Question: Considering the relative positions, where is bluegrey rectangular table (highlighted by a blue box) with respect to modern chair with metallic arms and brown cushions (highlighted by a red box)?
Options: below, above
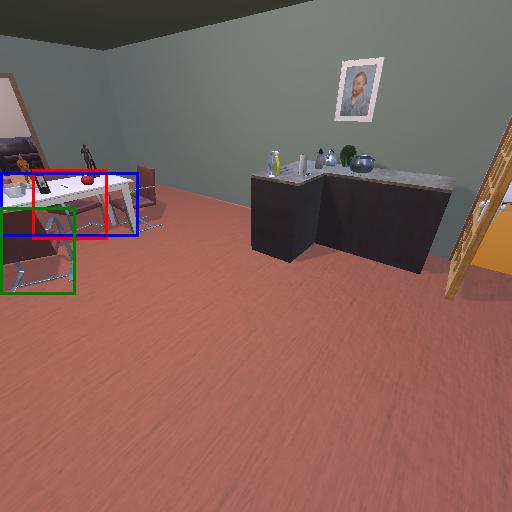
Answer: below